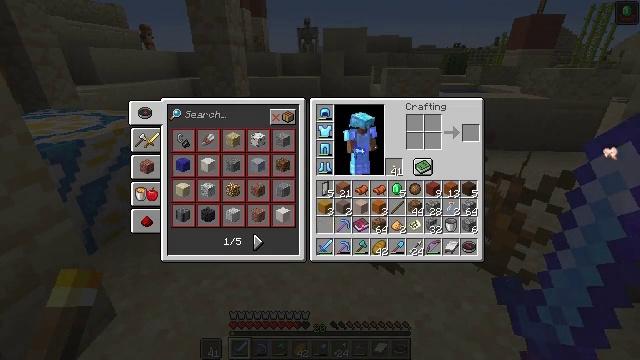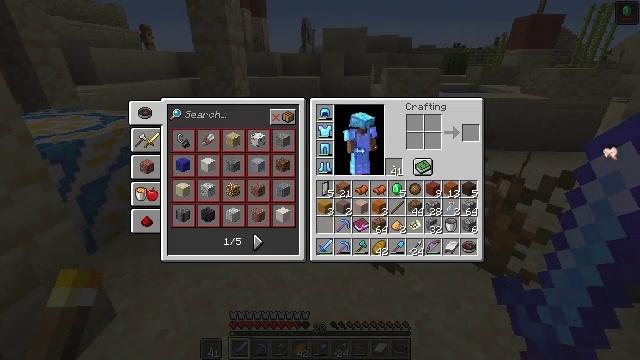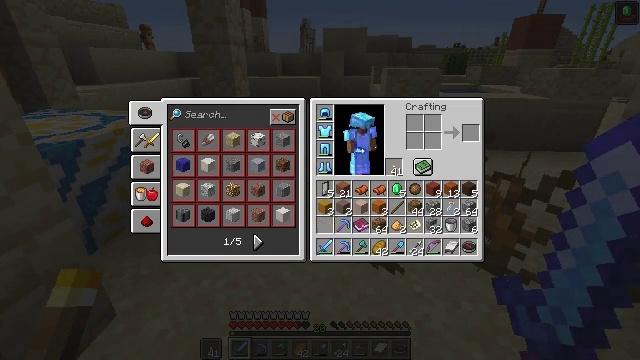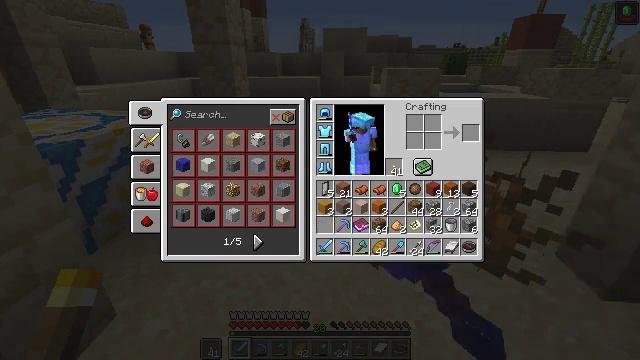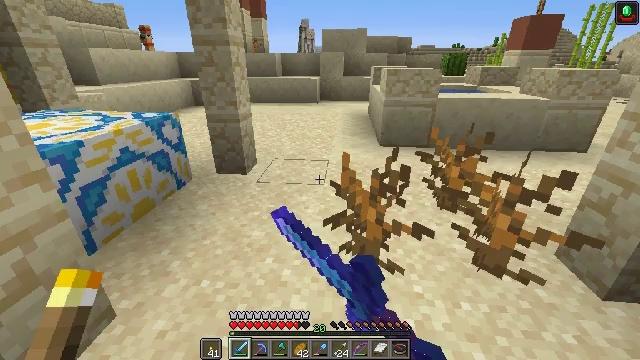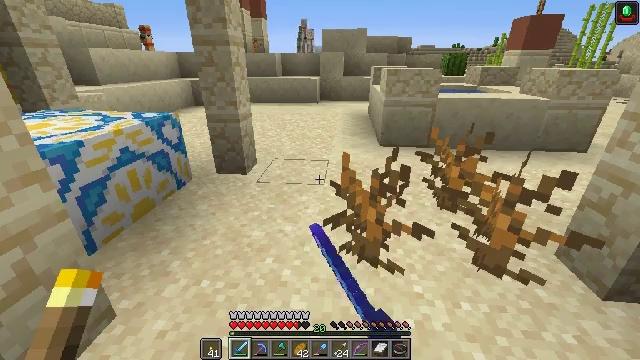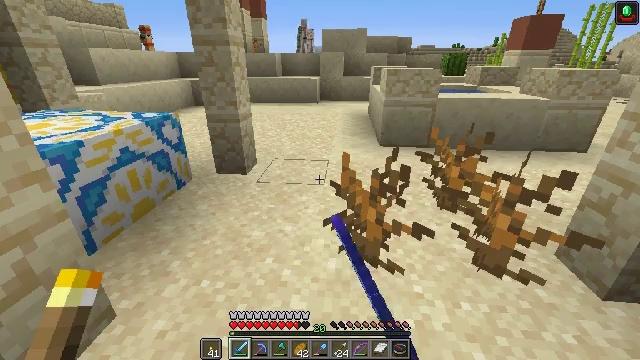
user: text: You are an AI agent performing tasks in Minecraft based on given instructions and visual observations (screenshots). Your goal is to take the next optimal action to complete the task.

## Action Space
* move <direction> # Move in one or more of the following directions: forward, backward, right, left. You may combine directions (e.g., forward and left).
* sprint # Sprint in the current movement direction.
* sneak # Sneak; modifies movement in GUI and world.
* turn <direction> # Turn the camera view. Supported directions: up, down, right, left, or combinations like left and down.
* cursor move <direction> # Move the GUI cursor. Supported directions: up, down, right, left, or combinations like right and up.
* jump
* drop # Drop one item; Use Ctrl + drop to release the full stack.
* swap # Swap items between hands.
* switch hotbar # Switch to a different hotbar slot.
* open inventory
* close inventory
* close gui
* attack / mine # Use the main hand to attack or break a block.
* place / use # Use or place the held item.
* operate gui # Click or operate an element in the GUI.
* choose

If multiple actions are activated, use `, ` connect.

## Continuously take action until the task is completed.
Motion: motion action
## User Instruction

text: Drop a rabbit.
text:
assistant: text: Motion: operate gui
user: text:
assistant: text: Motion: no_op
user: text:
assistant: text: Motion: no_op
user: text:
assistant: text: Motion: close inventory
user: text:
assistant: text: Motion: close inventory
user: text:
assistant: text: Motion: close inventory
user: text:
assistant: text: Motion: close inventory